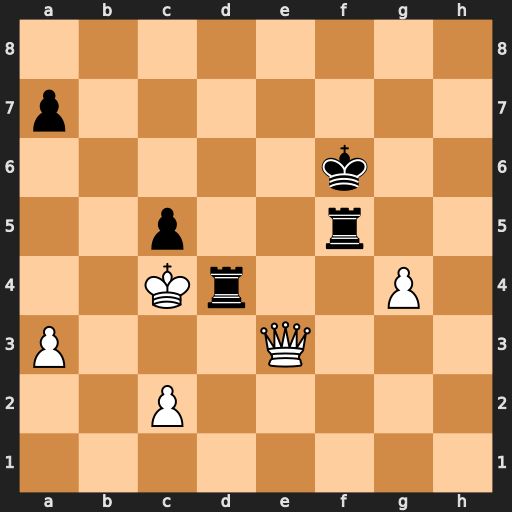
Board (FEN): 8/p7/5k2/2p2r2/2Kr2P1/P3Q3/2P5/8
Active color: w
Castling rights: -
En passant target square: -
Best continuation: Qxd4+ cxd4 gxf5